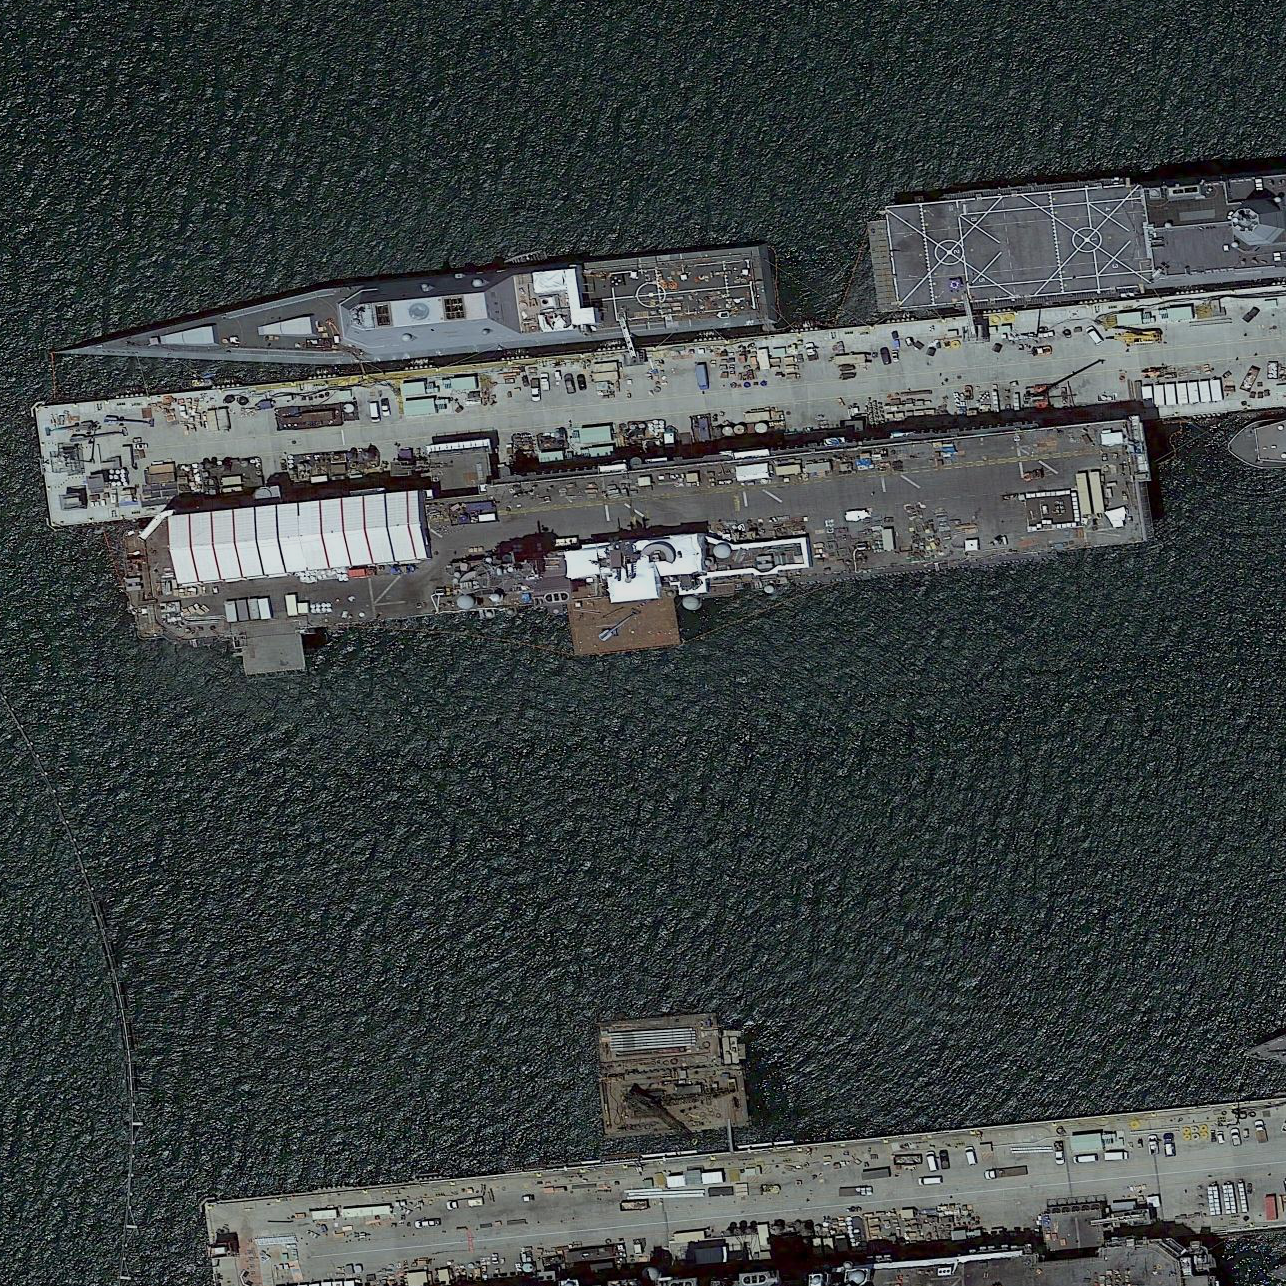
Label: assault